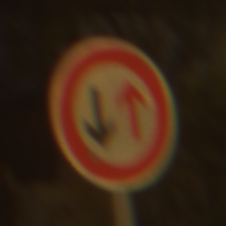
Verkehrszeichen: VorrangDesGegenverkehrs
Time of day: Night
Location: Outdoor (Urban)
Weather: Clear
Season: NotSpecified
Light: Artificial